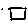
Label: square